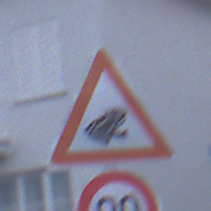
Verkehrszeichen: AmphibienwanderungLinks
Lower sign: Geschwindigkeit90
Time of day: SunriseSunset
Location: Outdoor (Urban)
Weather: PartlyCloudy
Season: NotSpecified
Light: Natural